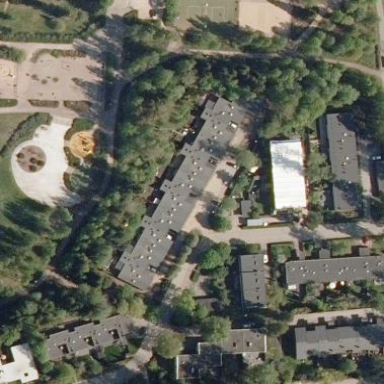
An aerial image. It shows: Residential building with terrace.